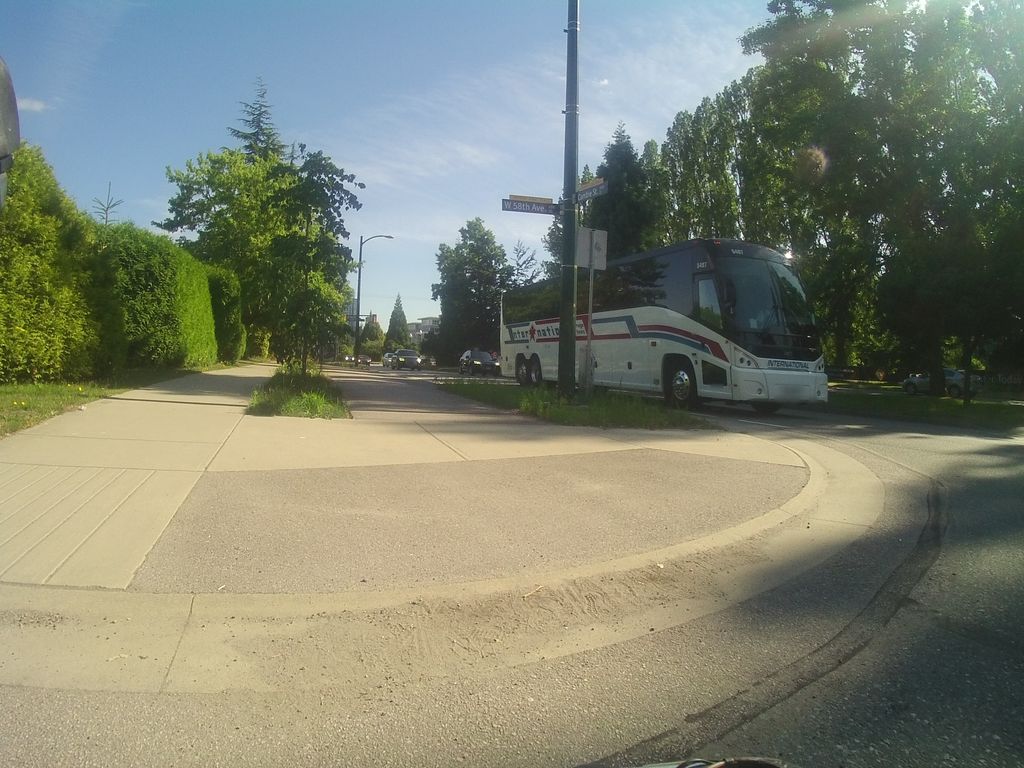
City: vancouver